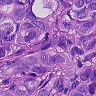
Metastatic tissue present: yes